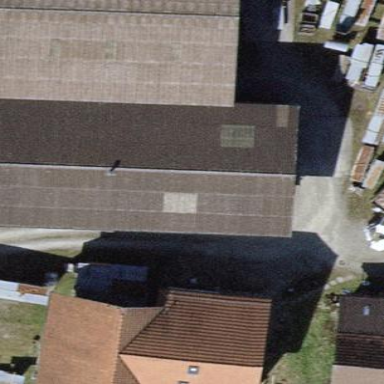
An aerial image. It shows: Gabled roof on farm auxiliary building.